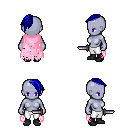
a pixel art fantasy rpg character, female body template, dark elf, purple skin, pink tattered cape, white pants, blue long mohawk hairstyle, black shoes, dagger, four views (front, back, left, right), 2x2 character sprite sheet, small pixel art, hard edges, no anti-aliasing